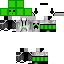
A female skeleton skin with green skin, wearing brown helmet dressed in a green robe top and black pants, featuring a closed mouth.